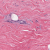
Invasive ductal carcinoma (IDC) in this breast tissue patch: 0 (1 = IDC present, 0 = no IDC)